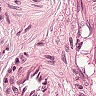
Metastatic tissue present: yes